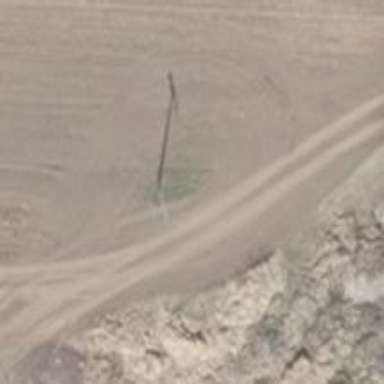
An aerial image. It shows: Straight power pole with straightforward line management.